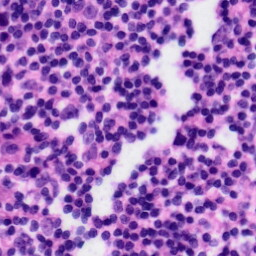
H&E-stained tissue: Tonsil